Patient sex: M
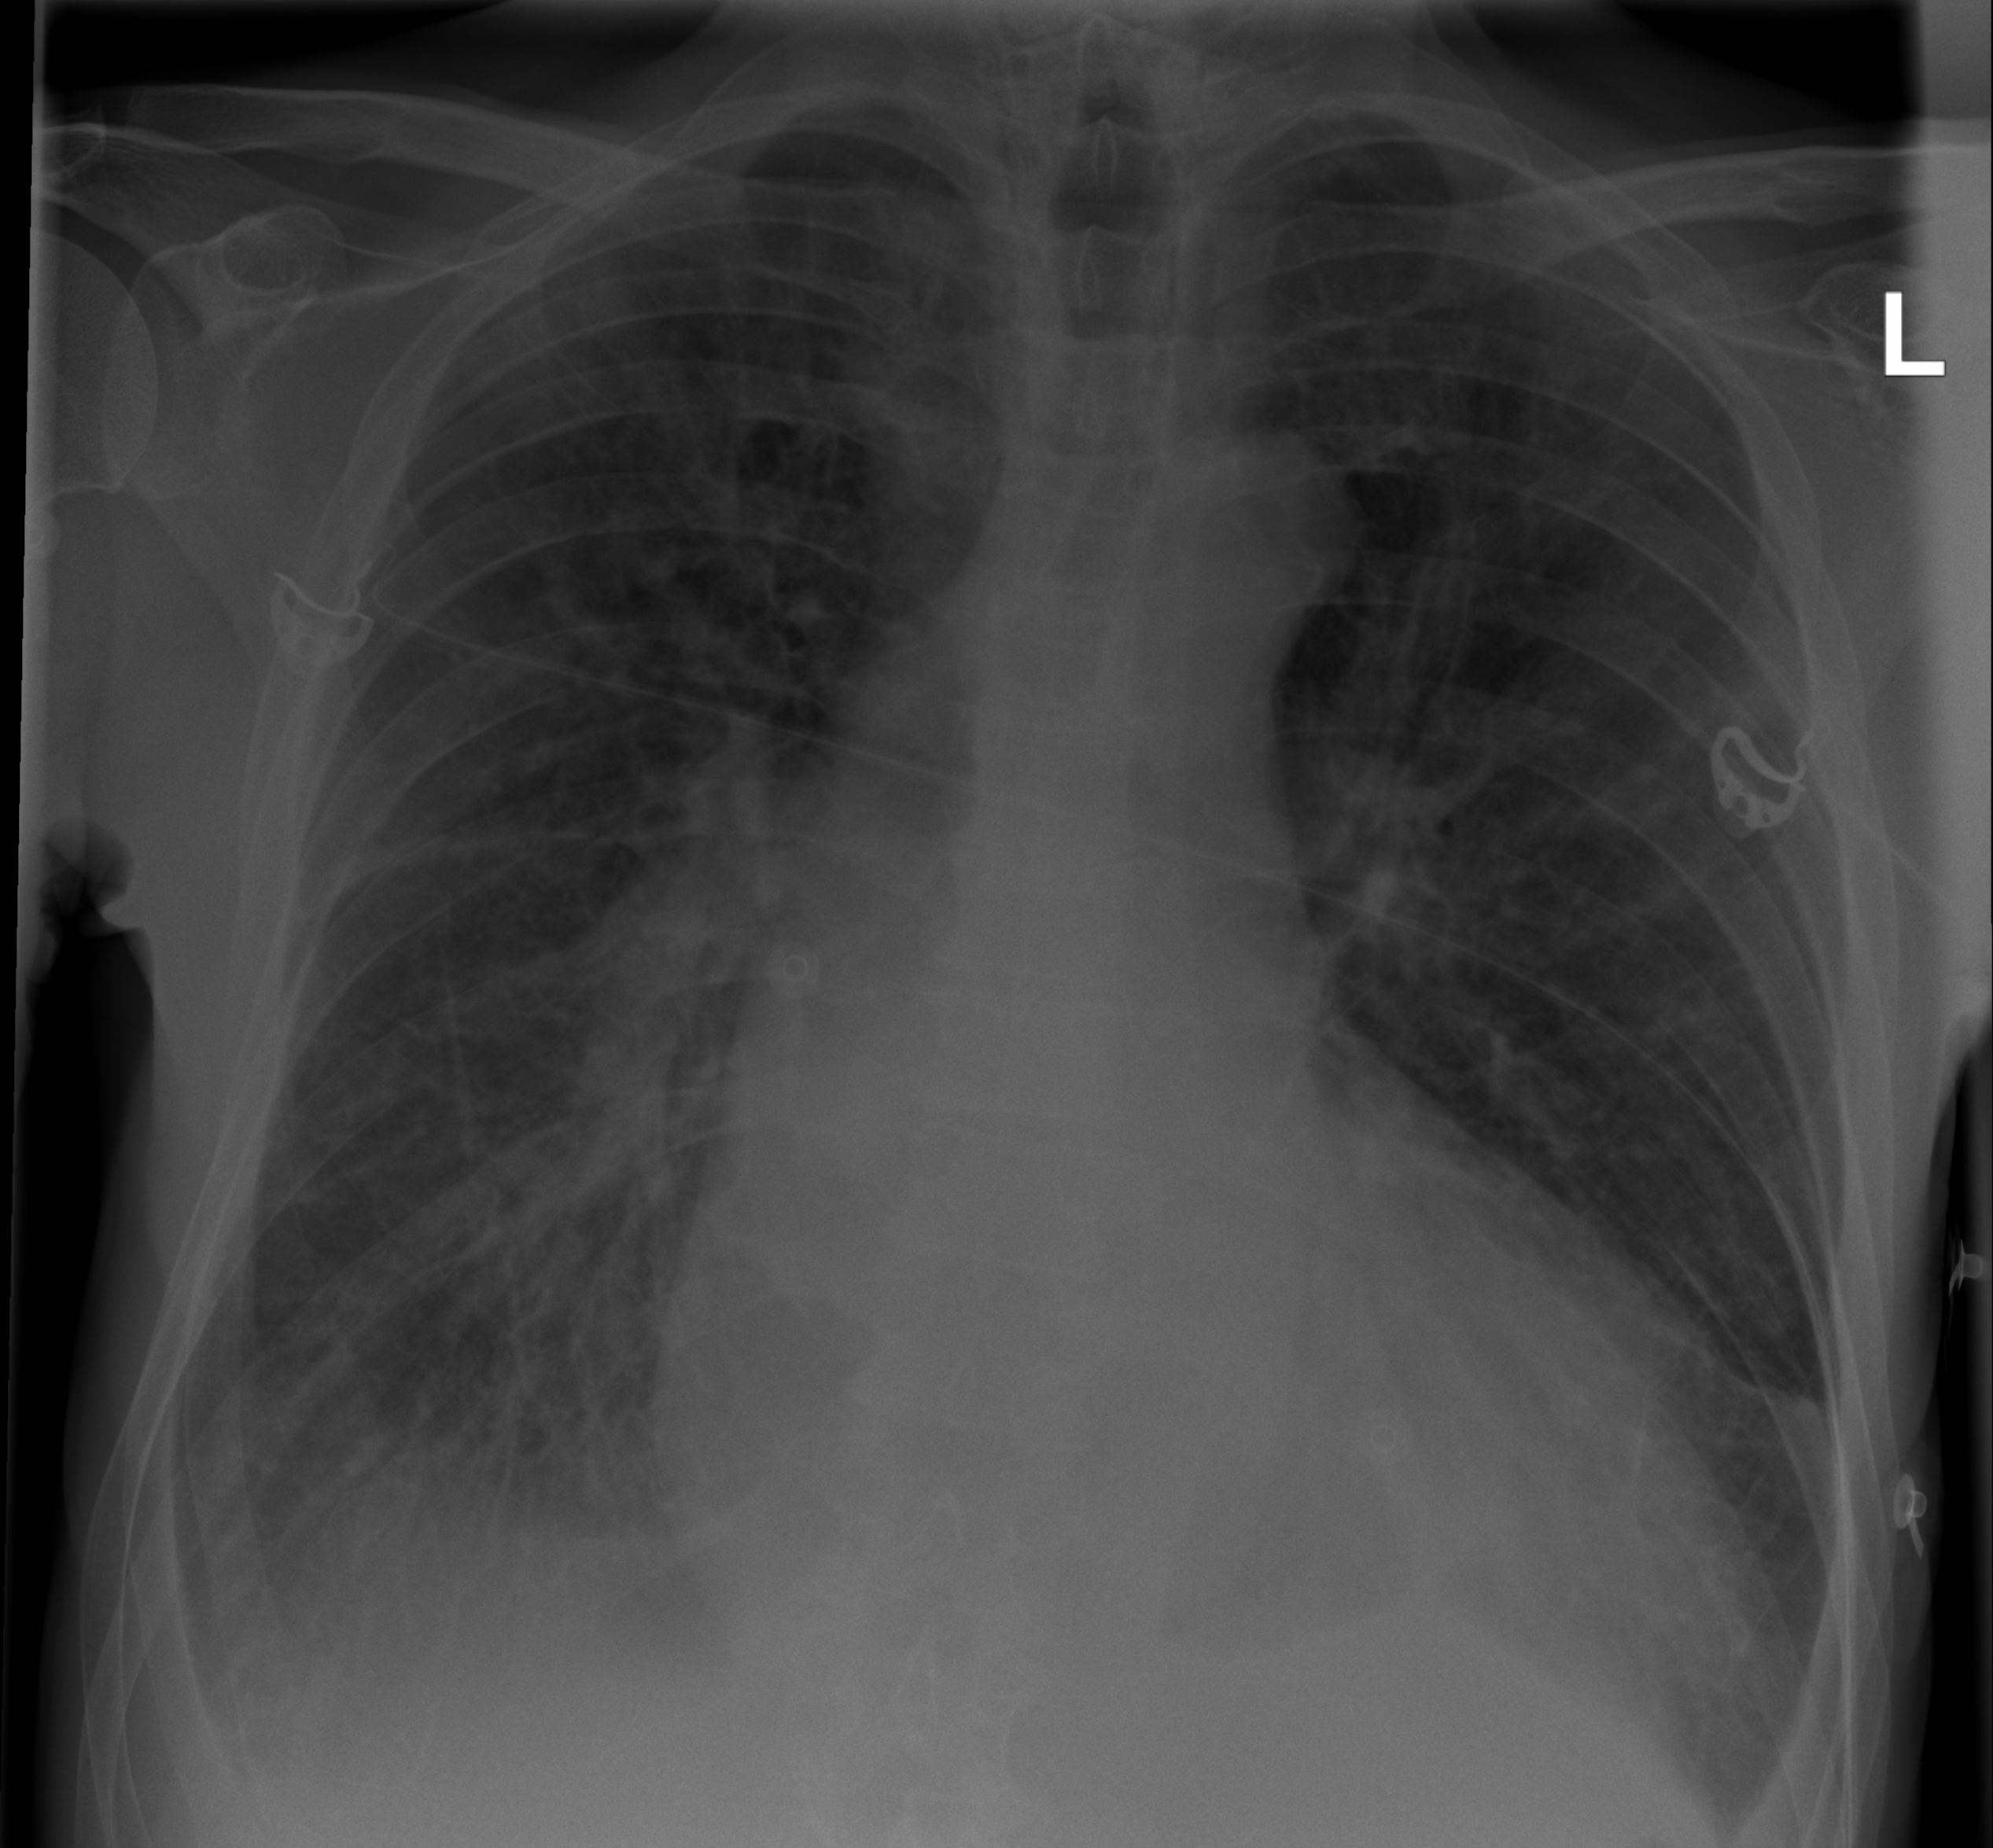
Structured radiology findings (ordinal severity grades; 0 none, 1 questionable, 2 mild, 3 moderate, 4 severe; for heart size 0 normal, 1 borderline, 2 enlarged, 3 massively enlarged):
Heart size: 2
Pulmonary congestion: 2
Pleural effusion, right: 2
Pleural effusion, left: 1
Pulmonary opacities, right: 2
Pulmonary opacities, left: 1
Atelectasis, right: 2
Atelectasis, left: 1